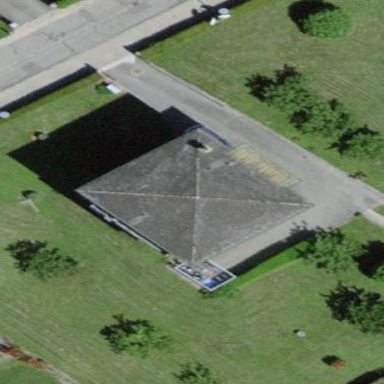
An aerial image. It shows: Pyramidal-shaped roof of apartment building.